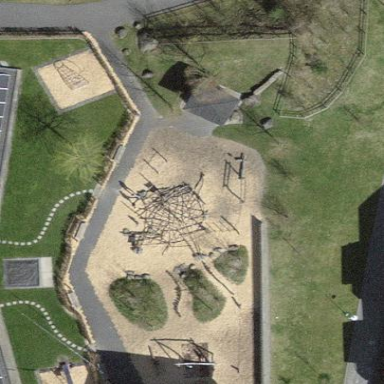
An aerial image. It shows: Playground area for leisure activities on the land.